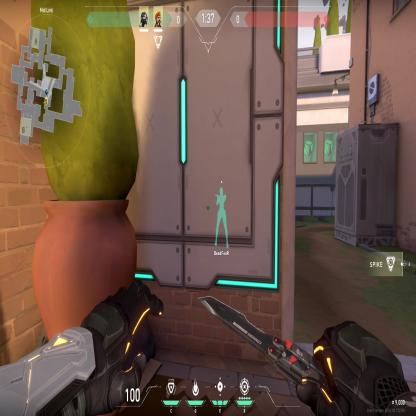
Label: teammate